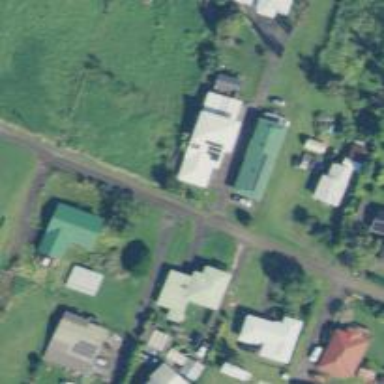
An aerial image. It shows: Living street.